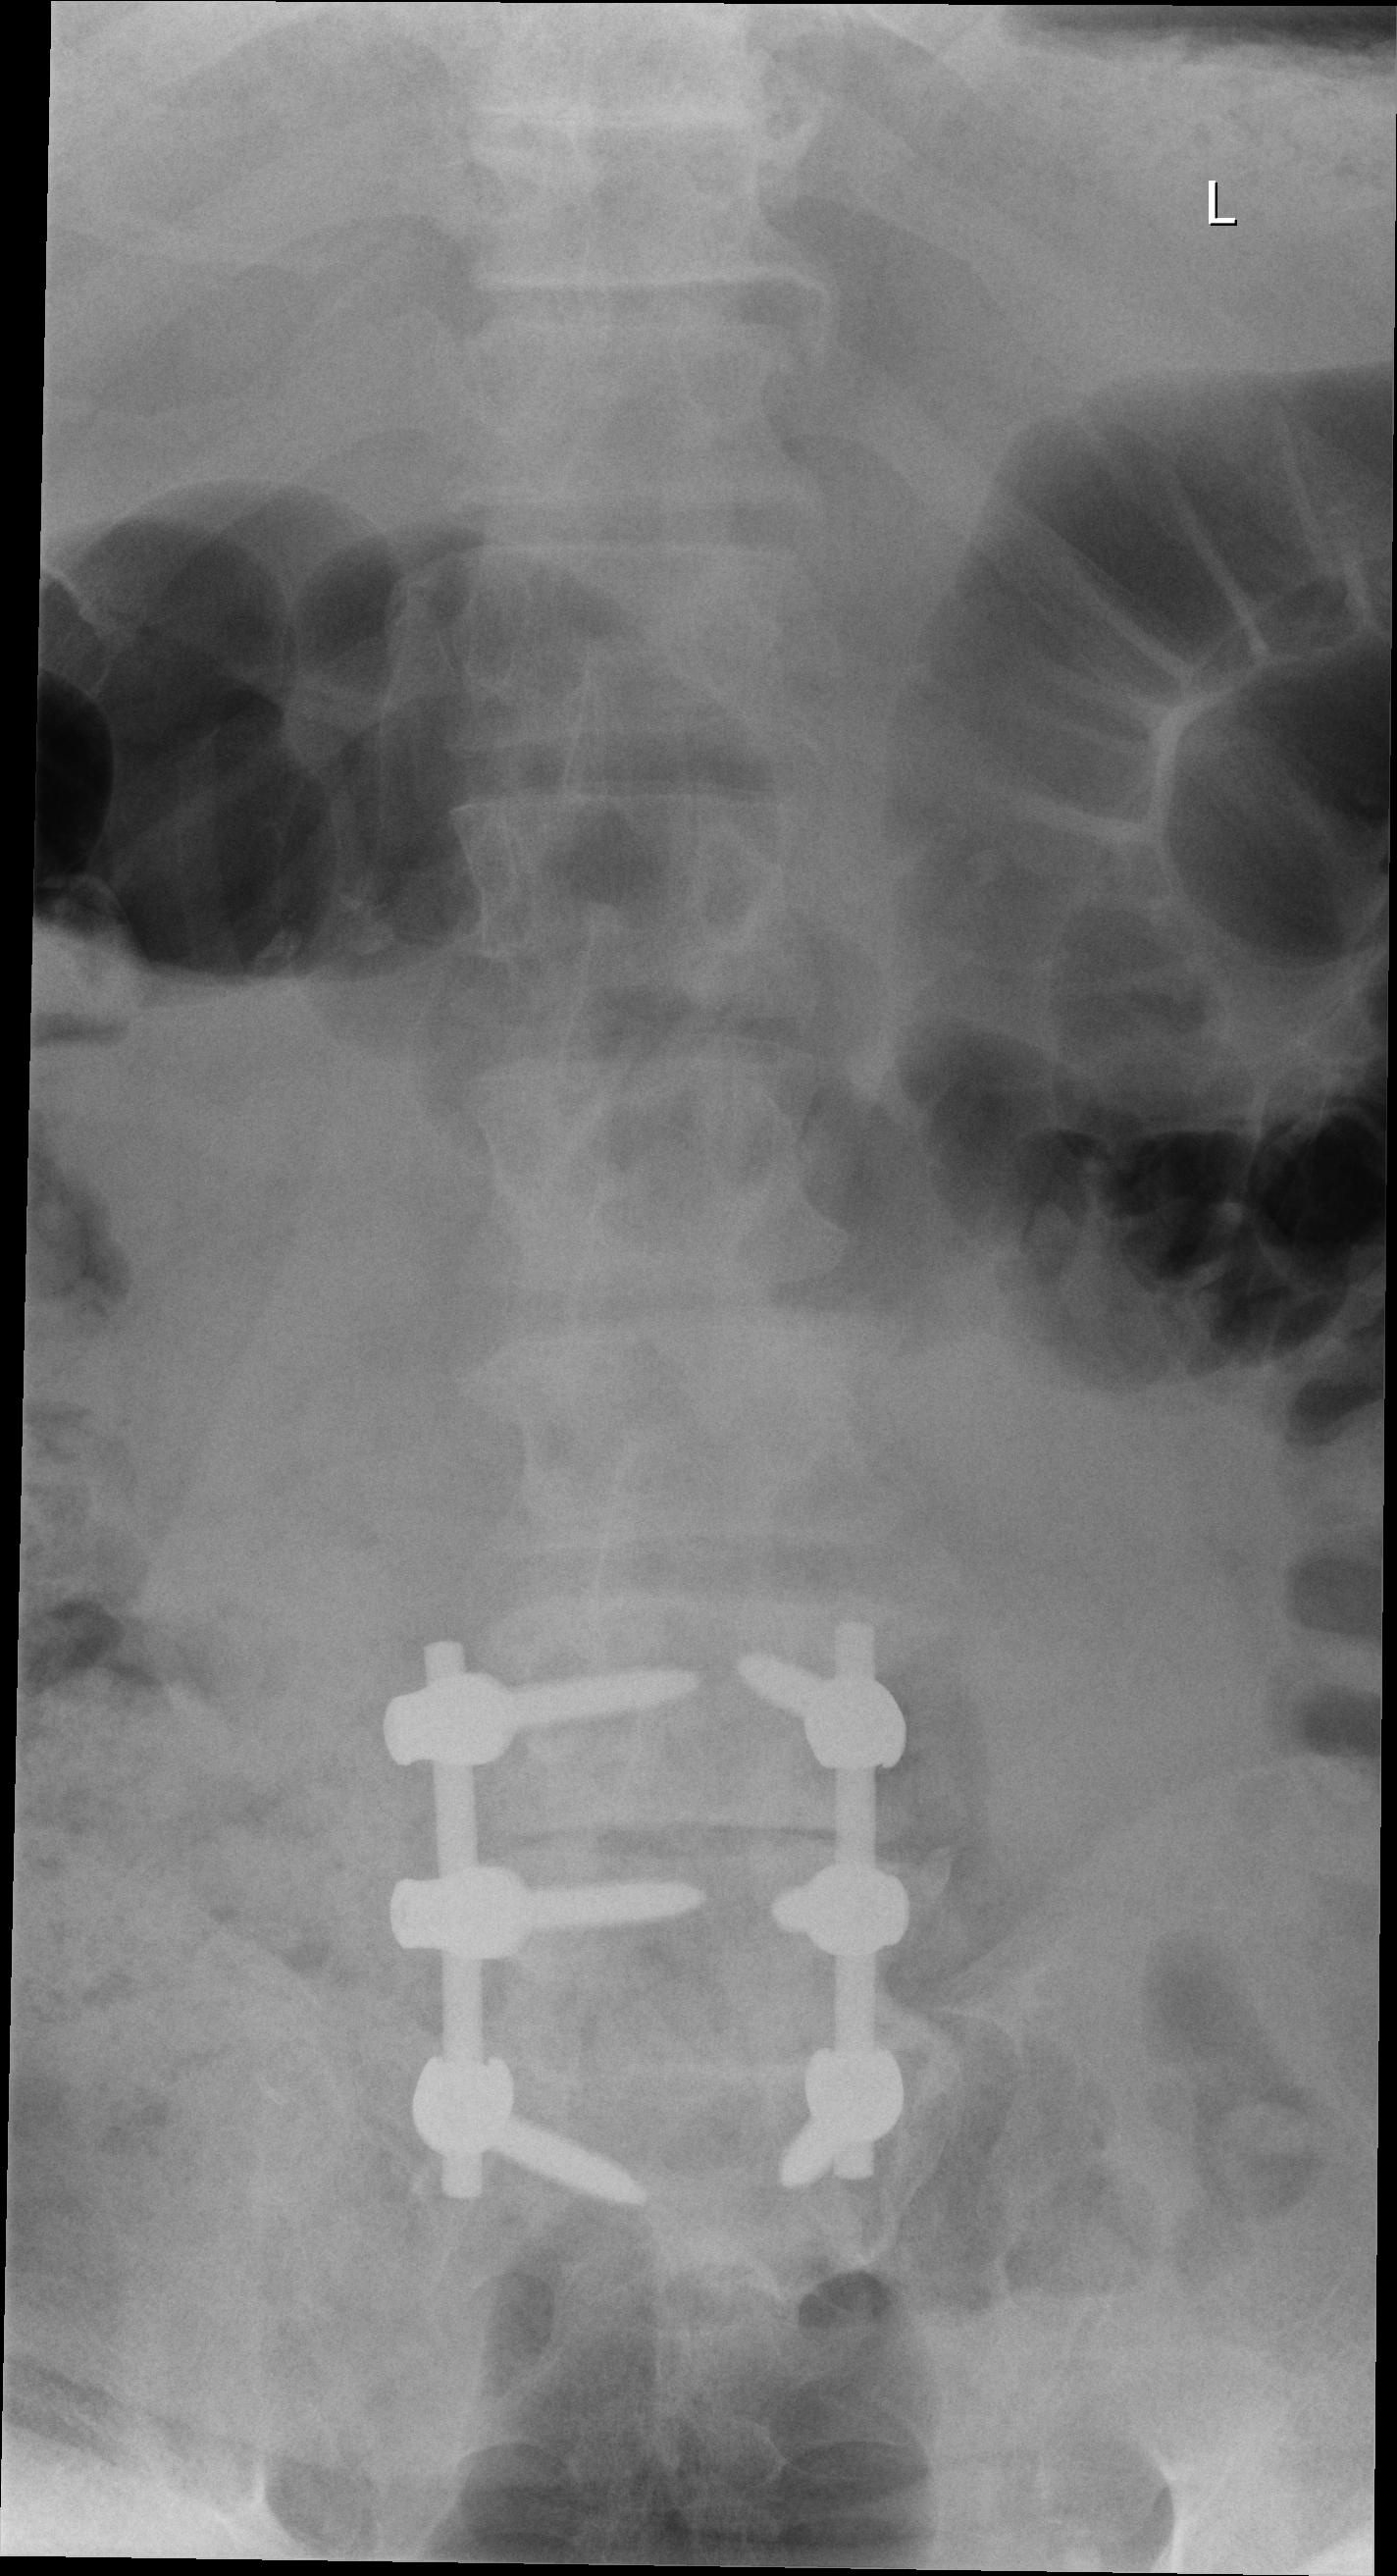
View: AP
Implant manufacturer: Styker everest (K2M)